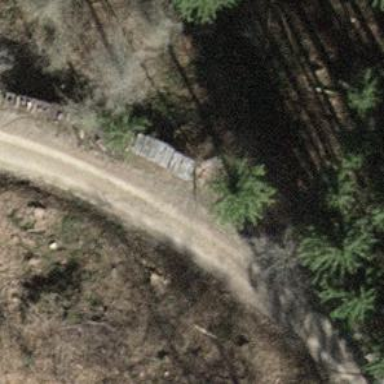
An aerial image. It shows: Brown bench in the vicinity.